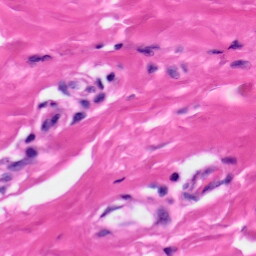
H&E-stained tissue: Skin